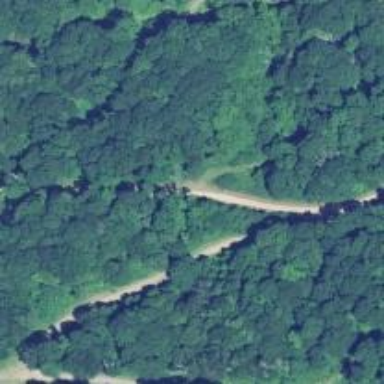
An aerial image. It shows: Unclassified road.